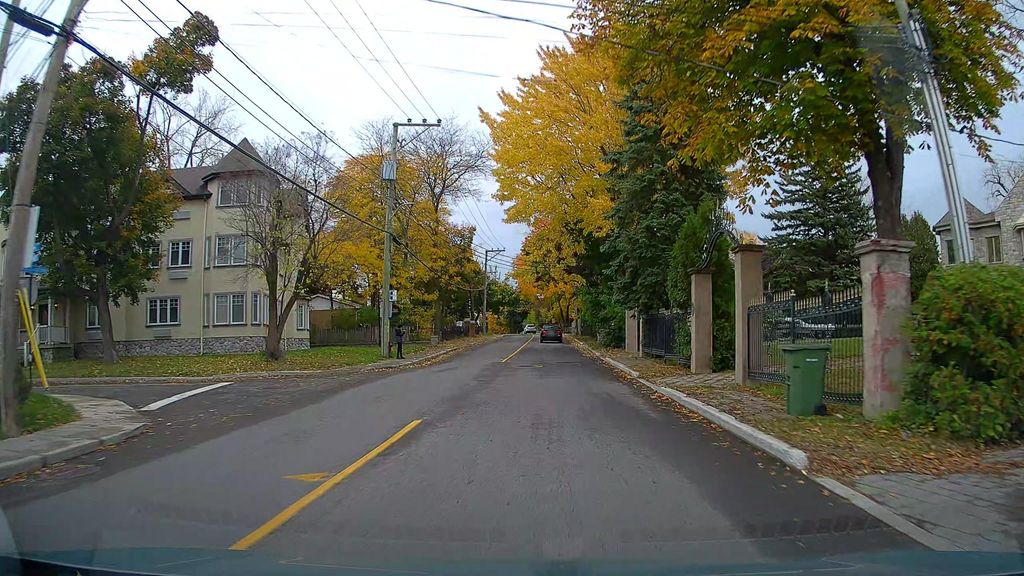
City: montreal